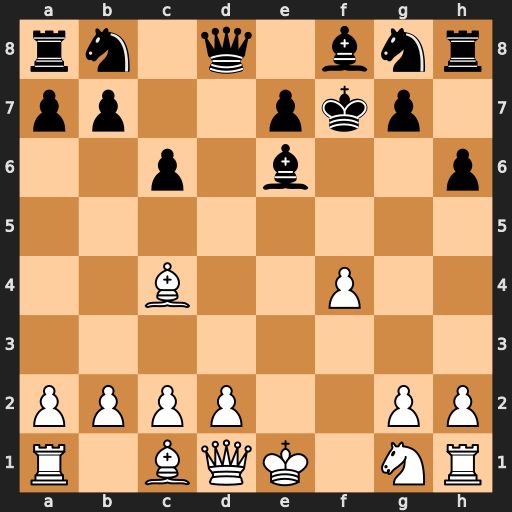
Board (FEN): rn1q1bnr/pp2pkp1/2p1b2p/8/2B2P2/8/PPPP2PP/R1BQK1NR
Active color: w
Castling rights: KQ
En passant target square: -
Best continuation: f5 Bxc4 Qh5+